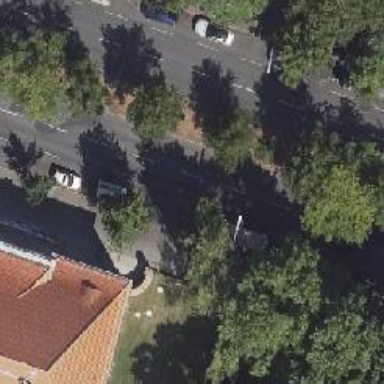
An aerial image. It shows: Secondary road with asphalt surface and lane markings. It has cycle track on the right side and parking lane on the right side. It is dual carriageway.